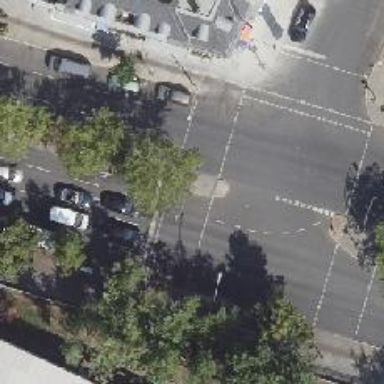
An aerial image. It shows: Footway located on traffic island.